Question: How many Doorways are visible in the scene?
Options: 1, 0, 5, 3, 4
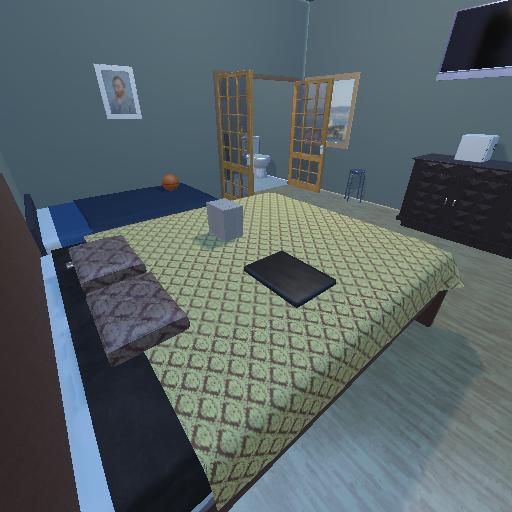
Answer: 1